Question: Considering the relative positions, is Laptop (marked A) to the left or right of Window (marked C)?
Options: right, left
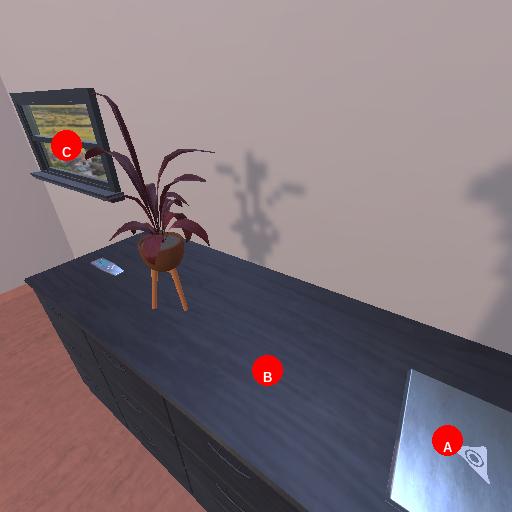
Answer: right